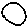
Label: circle